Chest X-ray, AP view. Patient: 60 years old, sex F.
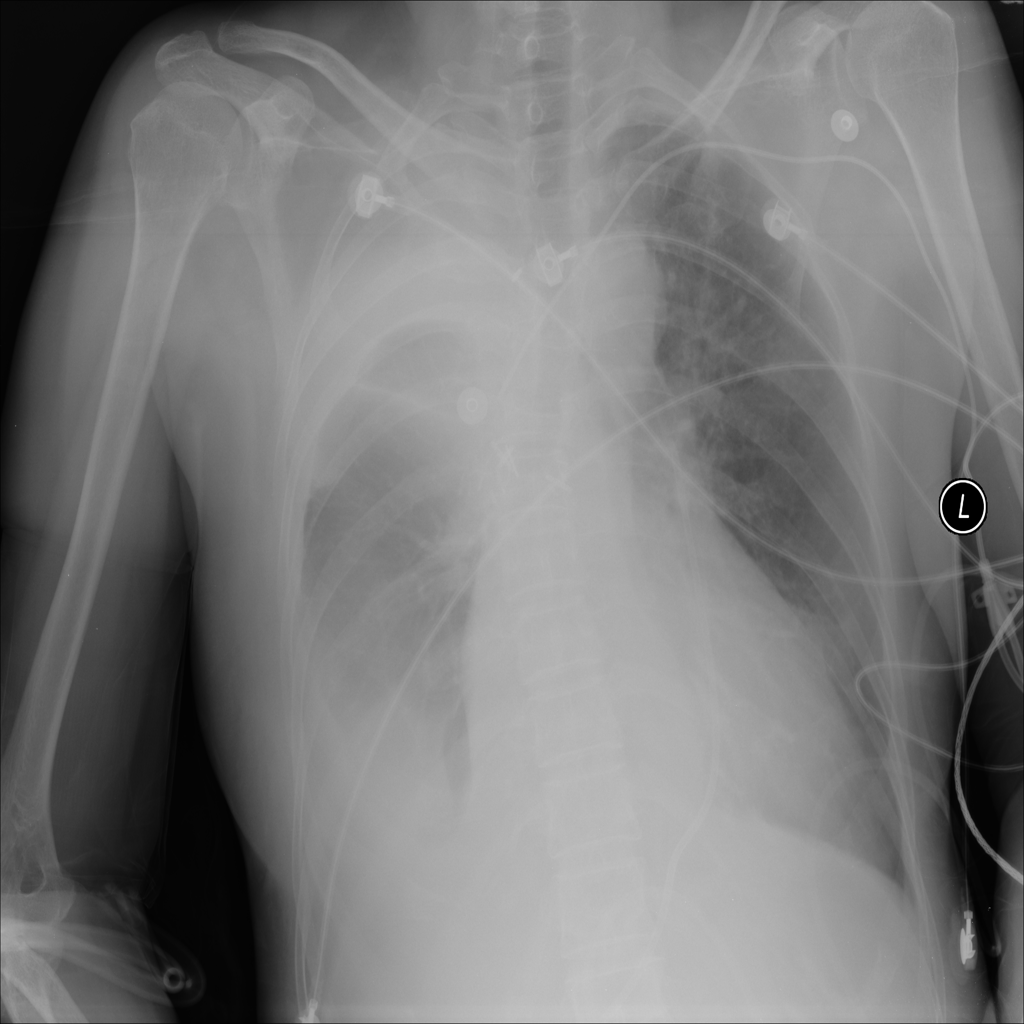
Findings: Effusion